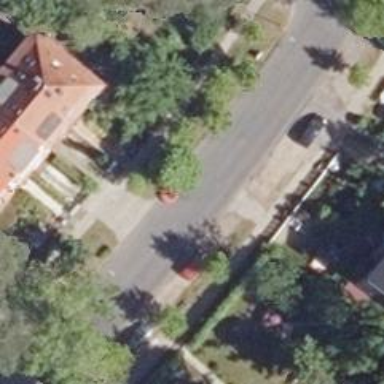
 with parking on the right and on the kerb on the left."